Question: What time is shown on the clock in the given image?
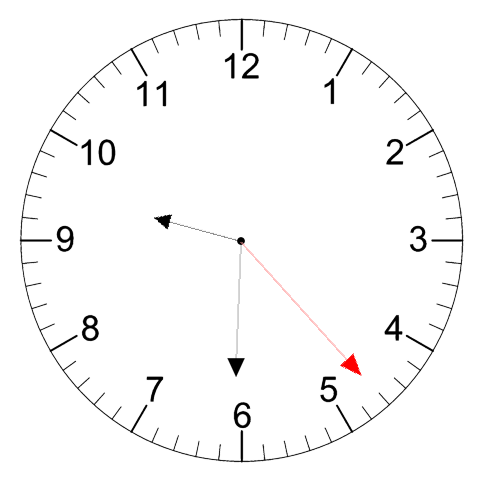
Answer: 09:30:23